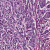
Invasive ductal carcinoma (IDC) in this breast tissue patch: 1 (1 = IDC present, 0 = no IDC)